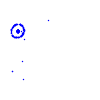
Particle: kaon